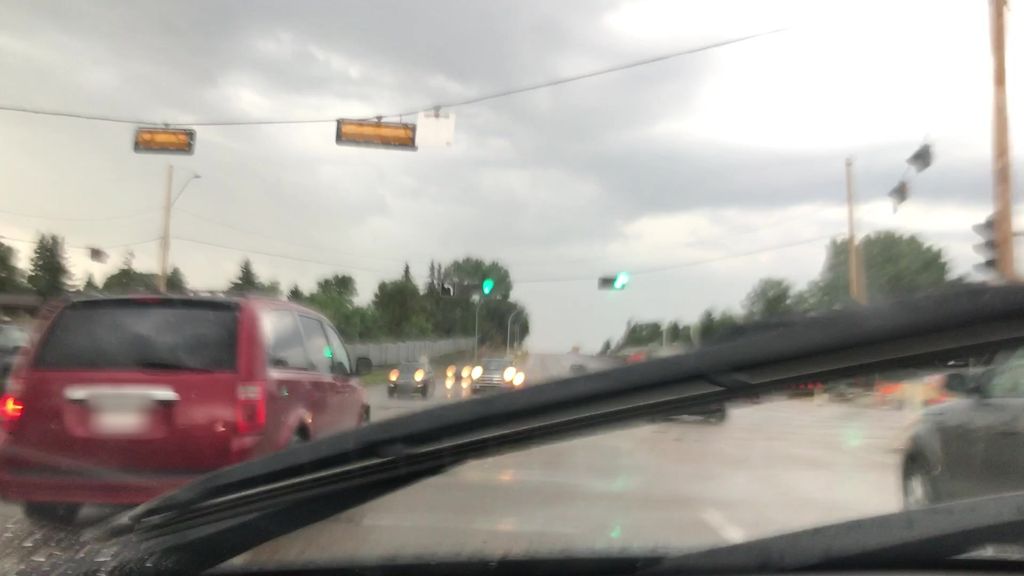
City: edmonton